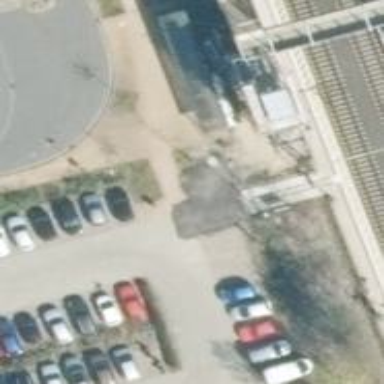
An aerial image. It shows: Parking aisle designated as service road.